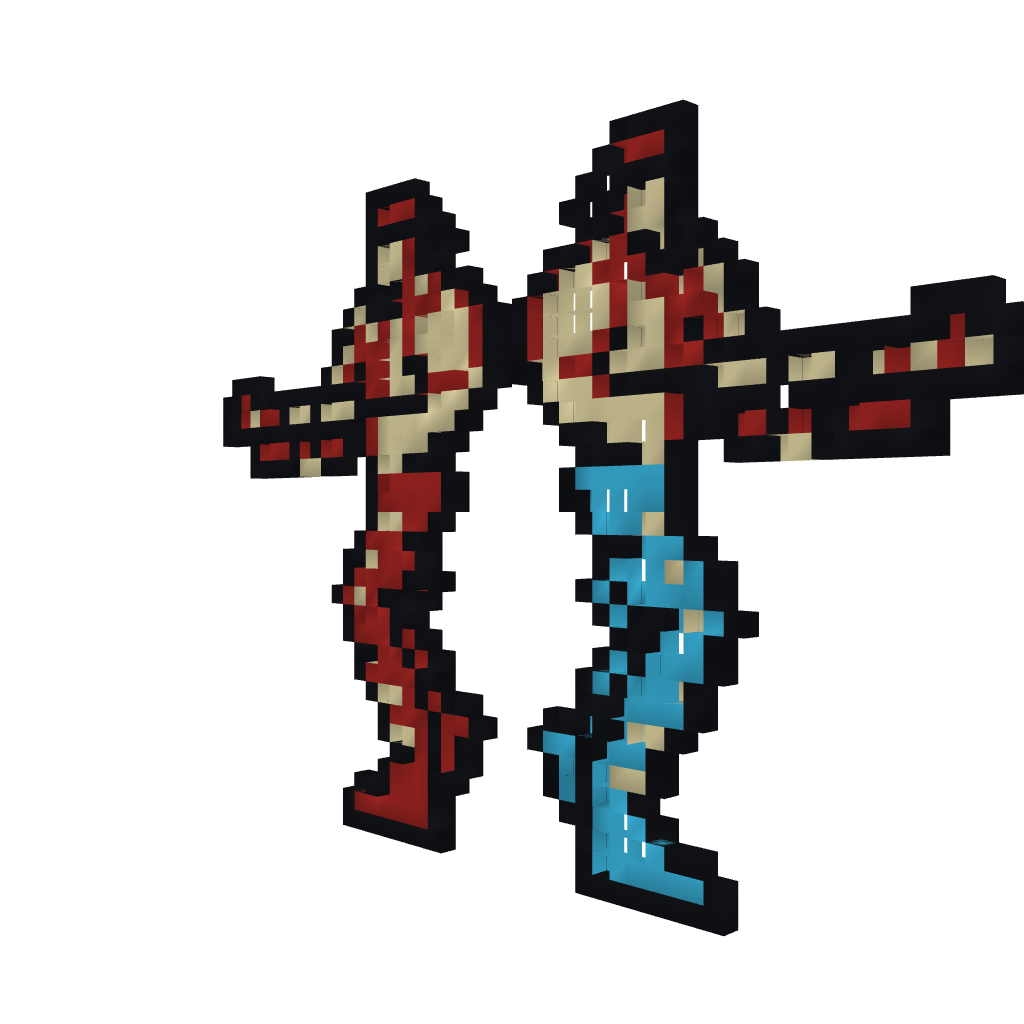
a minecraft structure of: Contra